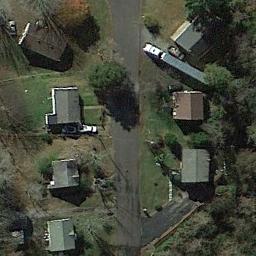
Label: medium_residential